Question: I have two vectors starting at the origin <2,1> and <3,7>. I want to find the new vector (in blue), but it has to start at the origin as well, but can be translated to that position. How would one find that? Or am I doing something completely wrong?

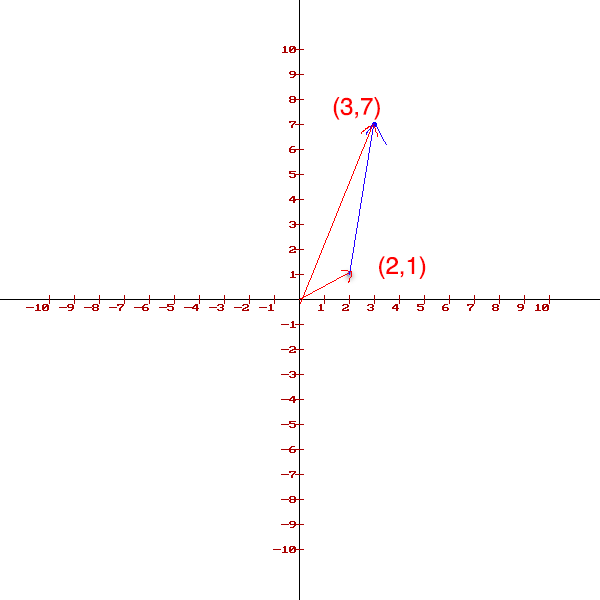
Answer: The desired blue vector is (3,7) - (2,1) = (1,6).
Where a vector starts, whether from the origin or elsewhere, is up for interpretation. All the vector itself contains is a direction and length, not a position.